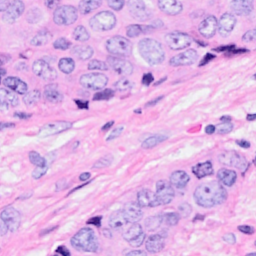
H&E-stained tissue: Breast